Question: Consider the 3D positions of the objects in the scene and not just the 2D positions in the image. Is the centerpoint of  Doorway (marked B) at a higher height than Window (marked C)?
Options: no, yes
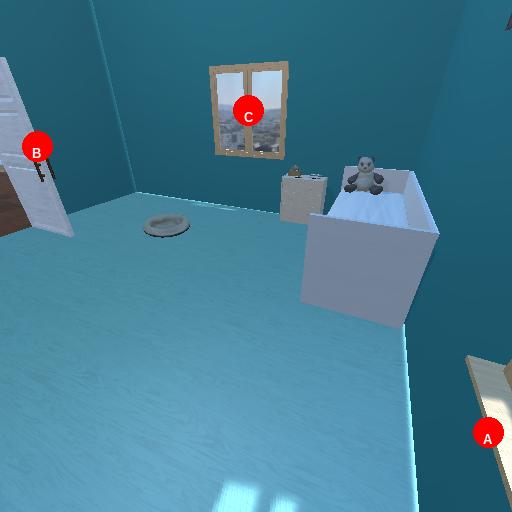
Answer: no